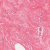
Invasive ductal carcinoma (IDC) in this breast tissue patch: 0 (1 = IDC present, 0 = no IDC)